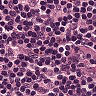
Metastatic tissue present: no